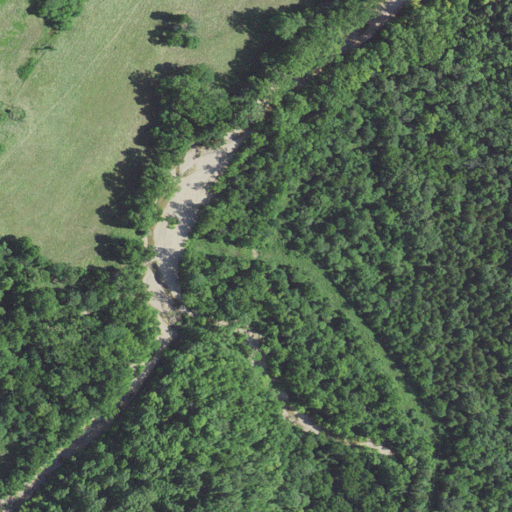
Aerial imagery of valley in Missouri named Chalk Hollow containing deciduous forest, pasture, herbaceous wetlands, woody wetlands, mixed forest, evergreen forest, and open development